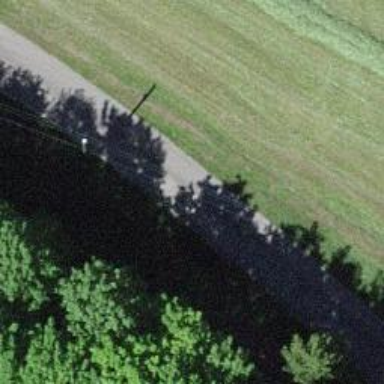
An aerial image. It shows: Unclassified road with paved surface.